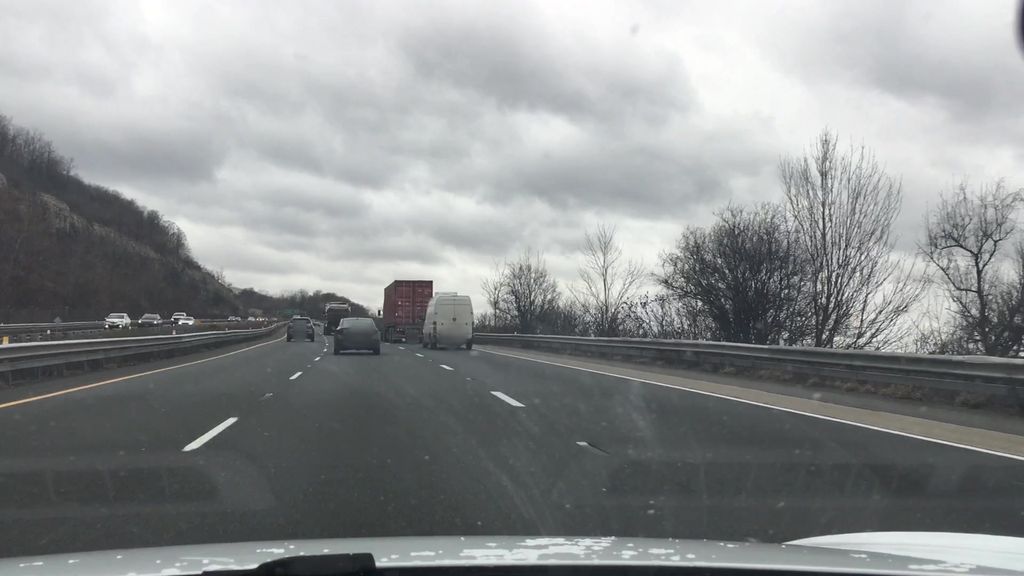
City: hamilton